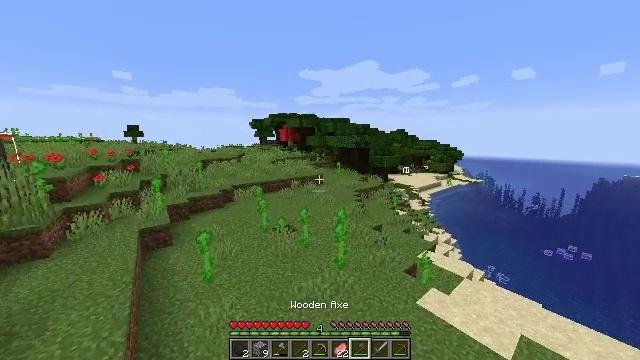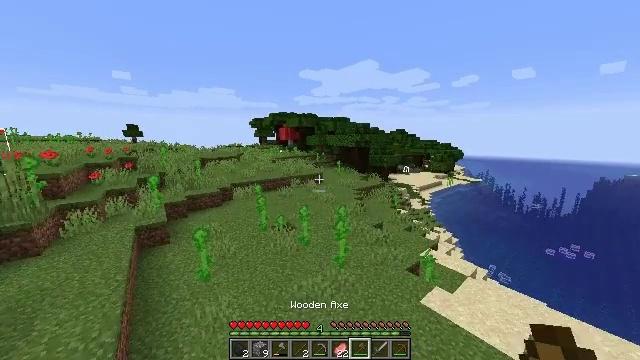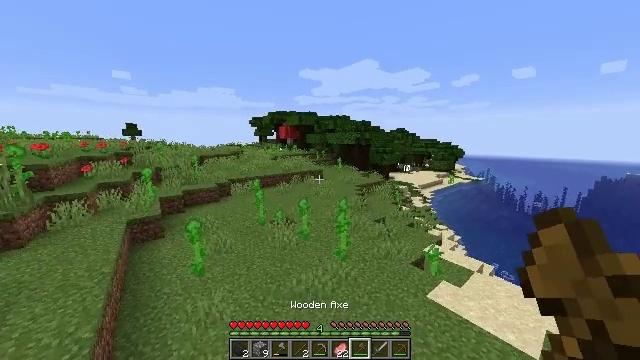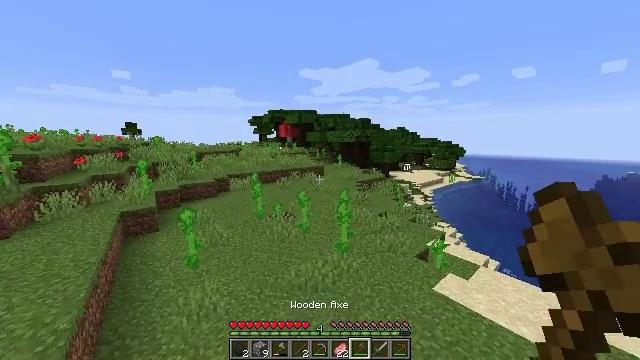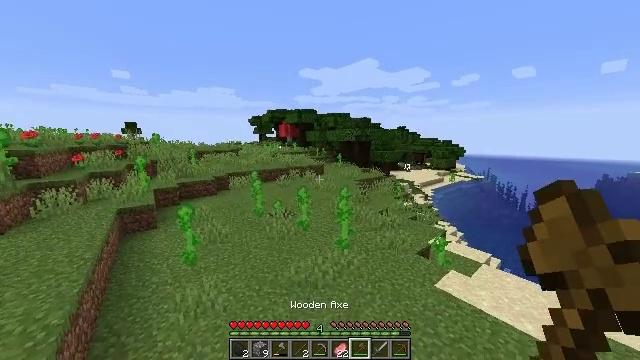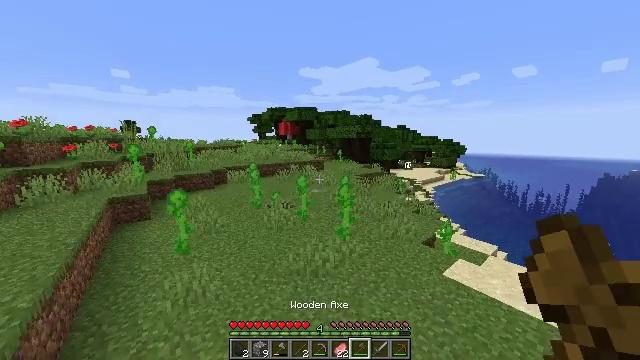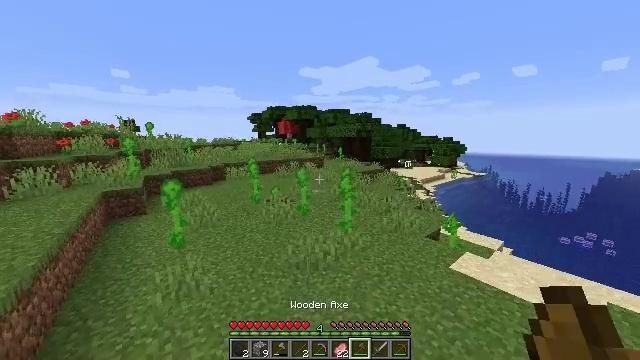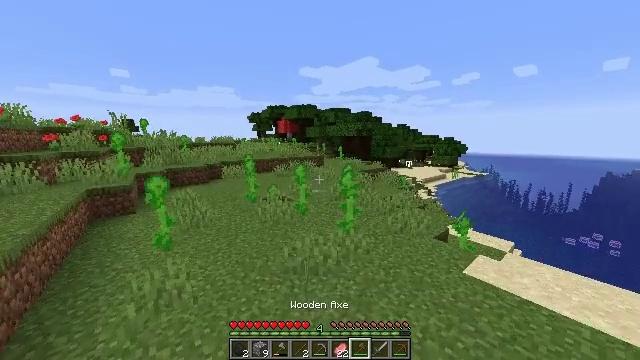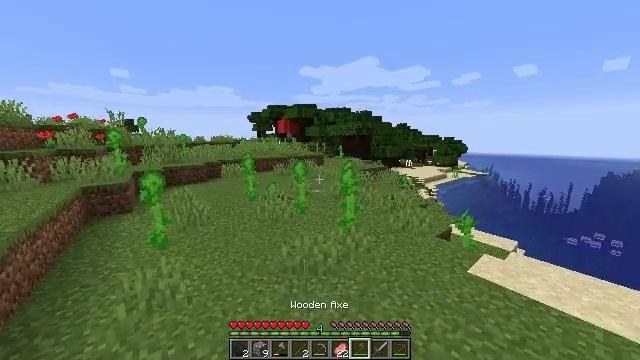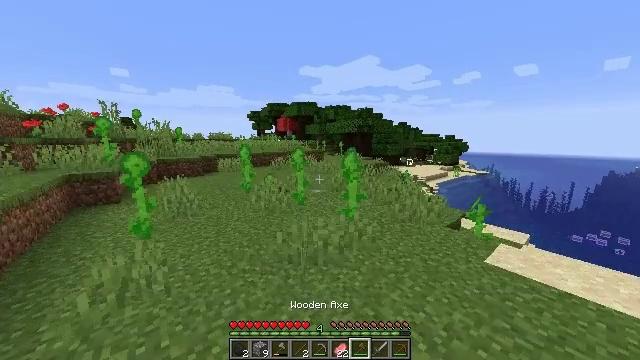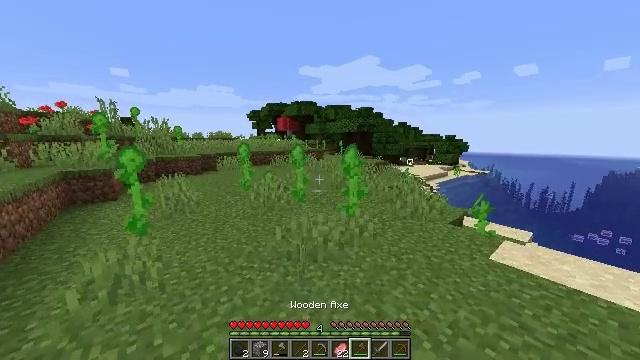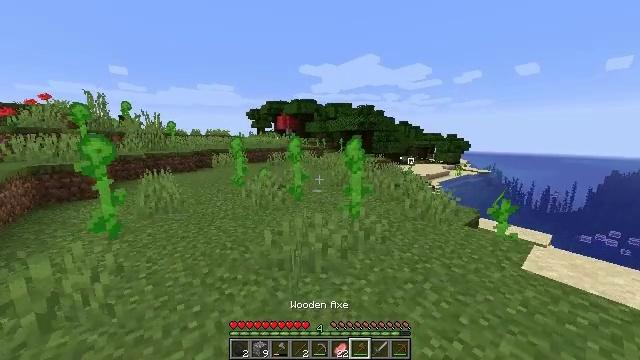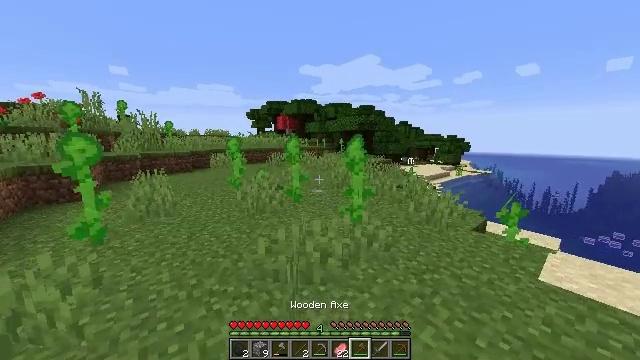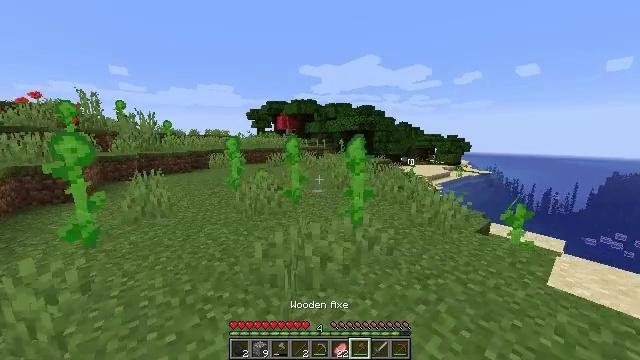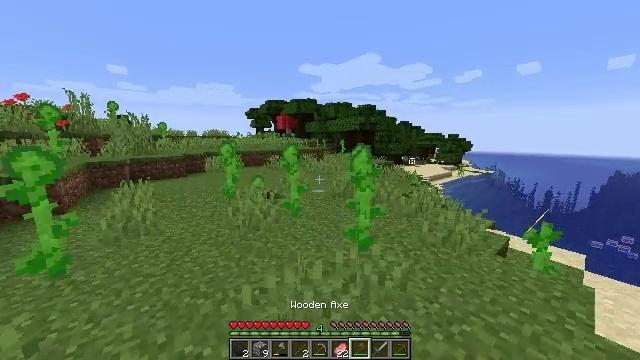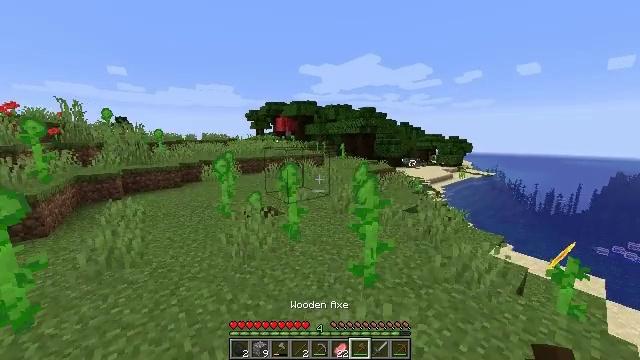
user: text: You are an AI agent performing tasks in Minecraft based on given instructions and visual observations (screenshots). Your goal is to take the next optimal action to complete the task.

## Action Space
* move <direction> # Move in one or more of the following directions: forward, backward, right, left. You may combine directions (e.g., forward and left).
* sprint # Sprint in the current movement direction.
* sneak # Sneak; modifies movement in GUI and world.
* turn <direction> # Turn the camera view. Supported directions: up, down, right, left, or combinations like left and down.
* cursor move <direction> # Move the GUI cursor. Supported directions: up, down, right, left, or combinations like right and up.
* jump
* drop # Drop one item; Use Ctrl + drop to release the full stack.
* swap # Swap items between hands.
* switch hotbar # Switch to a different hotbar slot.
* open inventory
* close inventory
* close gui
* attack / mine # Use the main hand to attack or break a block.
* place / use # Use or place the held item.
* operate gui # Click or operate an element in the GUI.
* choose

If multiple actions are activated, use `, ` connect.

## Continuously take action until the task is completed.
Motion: motion action
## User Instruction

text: Harvest dark oak log for resources.
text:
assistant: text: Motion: move forward, sprint
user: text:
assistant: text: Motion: move forward, sprint
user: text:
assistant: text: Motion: move forward, sprint
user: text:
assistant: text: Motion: move forward, sprint
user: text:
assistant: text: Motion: move forward, sprint
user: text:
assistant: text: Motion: move forward, sprint
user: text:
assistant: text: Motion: move forward, sprint
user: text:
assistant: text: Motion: move forward, sprint
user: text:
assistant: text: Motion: move forward, sprint
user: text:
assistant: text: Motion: move forward, sprint
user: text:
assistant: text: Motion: move forward, sprint
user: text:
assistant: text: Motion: move forward, sprint
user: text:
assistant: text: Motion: move forward, sprint
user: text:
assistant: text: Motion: move forward, sprint, jump
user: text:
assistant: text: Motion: move forward, sprint, jump
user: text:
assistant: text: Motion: move forward, sprint, jump
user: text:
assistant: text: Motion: move forward, sprint, jump
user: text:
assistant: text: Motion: move forward, sprint
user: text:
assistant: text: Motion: move forward, sprint
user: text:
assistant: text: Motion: move forward, sprint
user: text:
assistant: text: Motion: move forward, sprint
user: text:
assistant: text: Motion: move forward, sprint
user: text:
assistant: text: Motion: move forward, sprint, jump
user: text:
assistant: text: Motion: move forward, sprint, jump
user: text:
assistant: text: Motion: move forward, sprint, jump
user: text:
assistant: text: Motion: move forward, sprint, jump
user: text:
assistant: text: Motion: move forward, sprint, jump
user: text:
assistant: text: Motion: move forward, sprint, jump
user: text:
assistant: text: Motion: move forward, sprint
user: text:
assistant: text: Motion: move forward, sprint